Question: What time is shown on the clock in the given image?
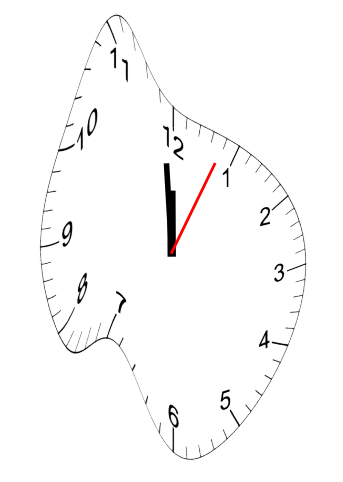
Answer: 11:59:04